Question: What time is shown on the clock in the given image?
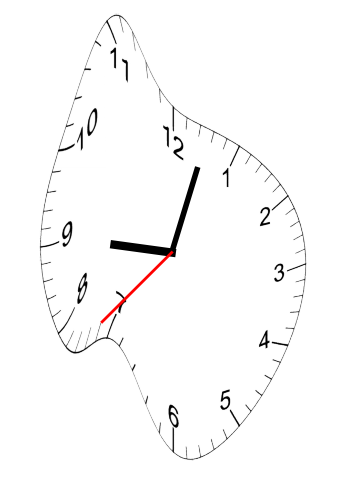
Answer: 09:02:37